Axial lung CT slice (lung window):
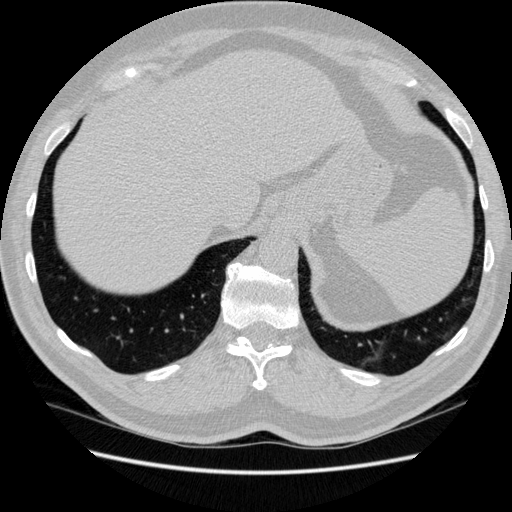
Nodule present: no